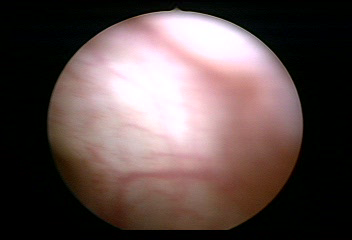
Modality: WLC
Class: Normal mucosa
Bladder cancer association: No